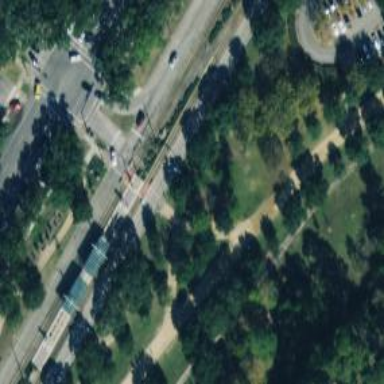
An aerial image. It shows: Crossing for the railway.